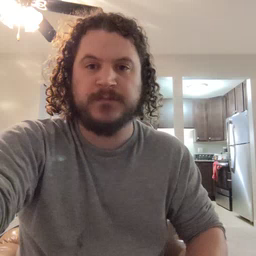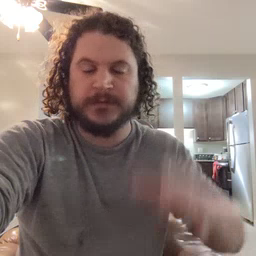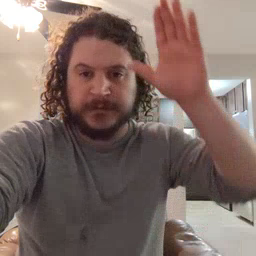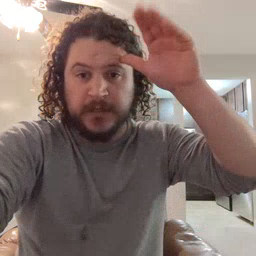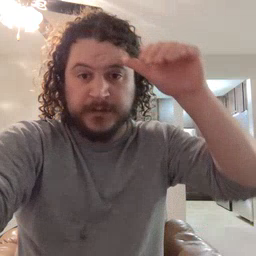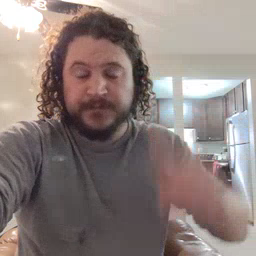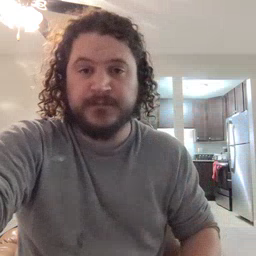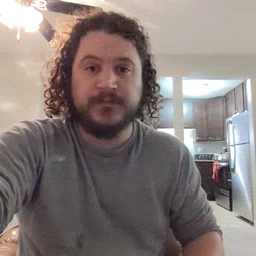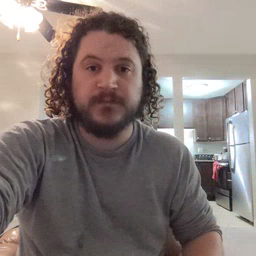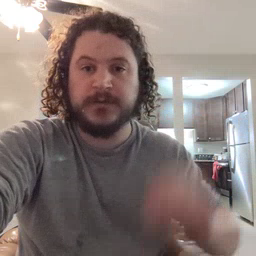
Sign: donkey